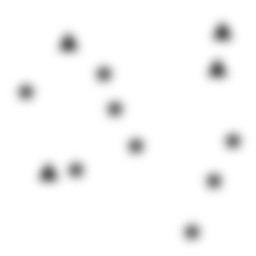
Squares: 0
Triangles: 4
Stars: 8
Total shapes: 12